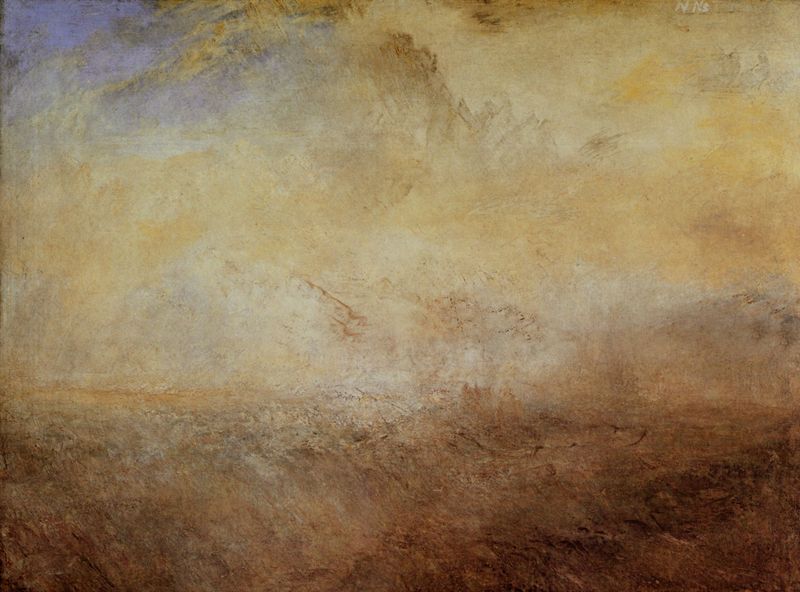
Titel: Seelandschaft mit Küste in der Ferne
Künstler: William Turner
Standort: London
Institution: Tate Gallery
Schlagwörter: berg, blau, dunkel, felsen, gemälde, himmel, meer, wasser, weiß, wolken, aquarell, gelb, impressionismus, landschaft, ocker, sand, see, ufer, abend, braun, bunt, flou, grau, hell, licht, orange, pastell, schwarz, wolke, beige, expressionismus, öl, dämmerung, feld, horizont, hügel, morgen, natur, wind, sonne, england, boot, boote, bewegt, bewölkt, gischt, schiff, segel, welle, wellen, umrisse, mast, segelschiff, abstrakt, berge, dünen, farben, fels, fläche, gebirge, wüste, dunst, nebel, landschaftsmalerei, masten, romantik, ölgemälde, brandung, luft, querformat, sturm, turner, unwetter, wetter, wild, wogen, duktus, ölfarbe, abendrot, abstraktion, schauspiel, regen, tusche, neblig, wirbel, wolkig, staub, diffus, karg, lichtspiel, dicht, gestrüpp, locker, schemen, ciel, englisch, lasierend, gegenstandslos, abstrait, britisch, unschärfe, william, william turner, verwaschen, grossbritanien, naturschauspiel, naß, stimmnung, verdichtet, vorimpressionismus, wattig, sable, armageddon, désert, aufgewirbelt, tempête, n, l, k, ö, ausgewaschen